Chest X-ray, AP view. Patient: 15 years old, sex F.
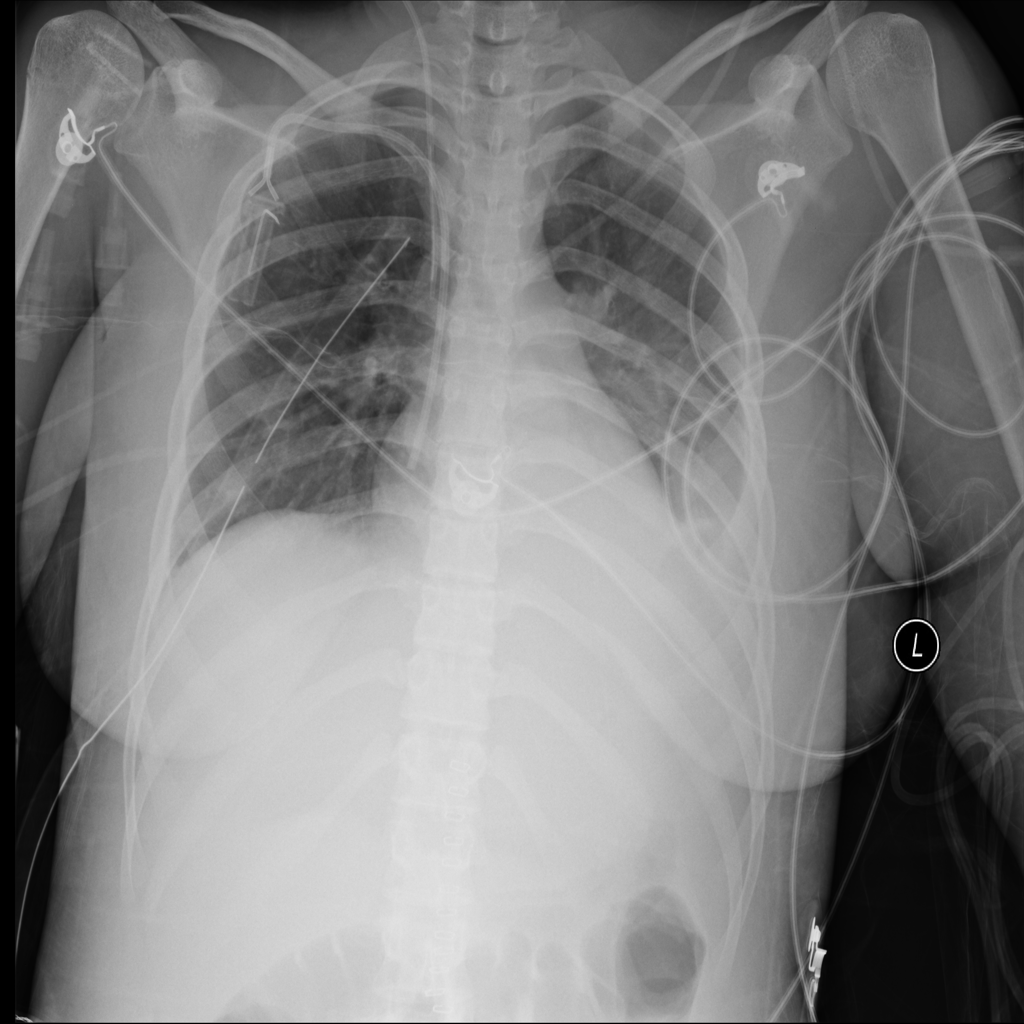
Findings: Effusion, Infiltration, Pneumothorax